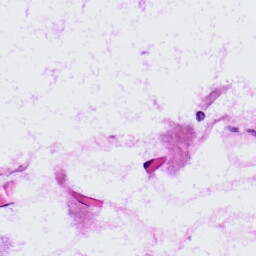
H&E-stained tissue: LymphNode